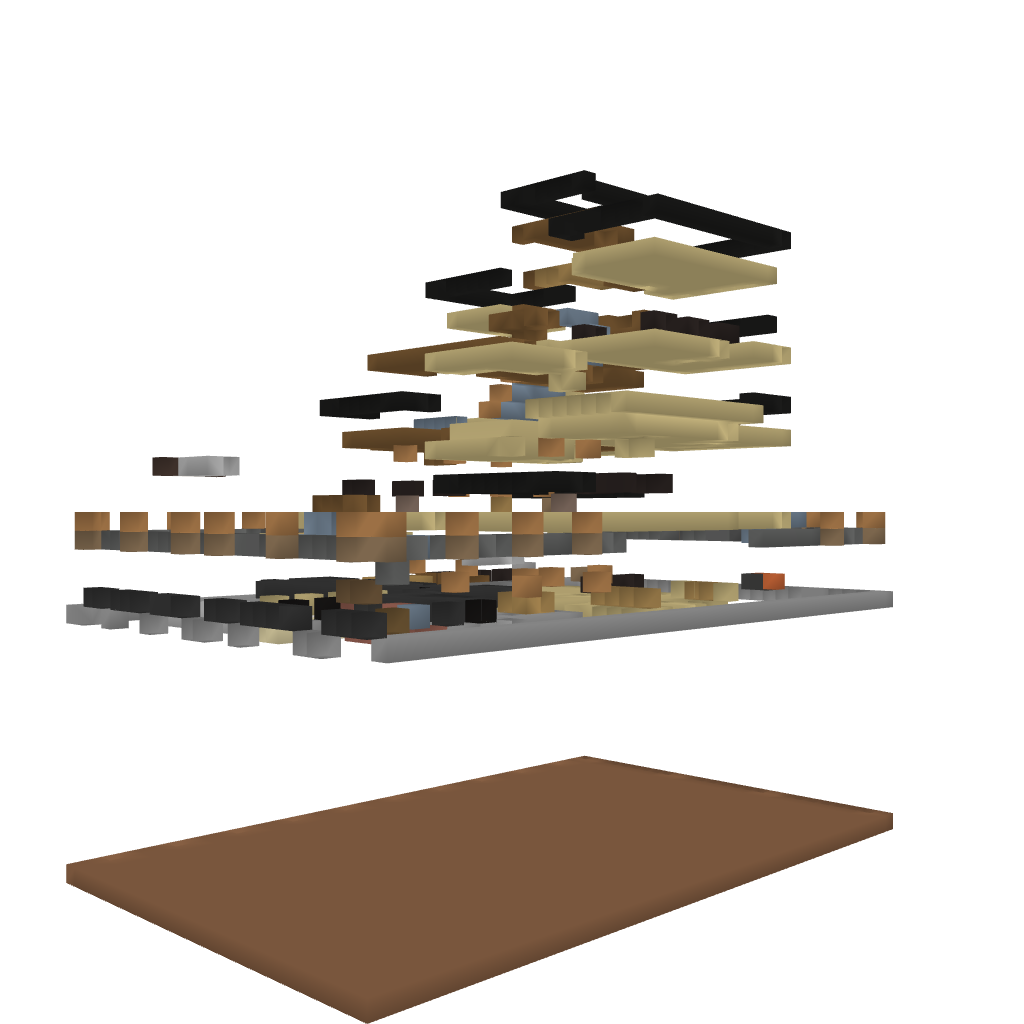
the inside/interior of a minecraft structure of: ModernHouse